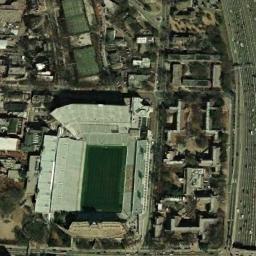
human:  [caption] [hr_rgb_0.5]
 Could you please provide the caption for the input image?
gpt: The stadium is shaped like a ring .

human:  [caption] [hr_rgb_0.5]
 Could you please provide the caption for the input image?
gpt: There are many buildings of different shapes and sizes next to the stadium .

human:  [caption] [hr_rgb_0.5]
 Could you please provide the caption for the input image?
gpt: Square stadium surrounded in the middle of residential area .

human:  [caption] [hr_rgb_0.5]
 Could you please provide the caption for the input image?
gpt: The stadium is next to some buildings and trees .

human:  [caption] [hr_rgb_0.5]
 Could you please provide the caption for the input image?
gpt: There are many buildings around the stadium .